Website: home-depot
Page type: payment
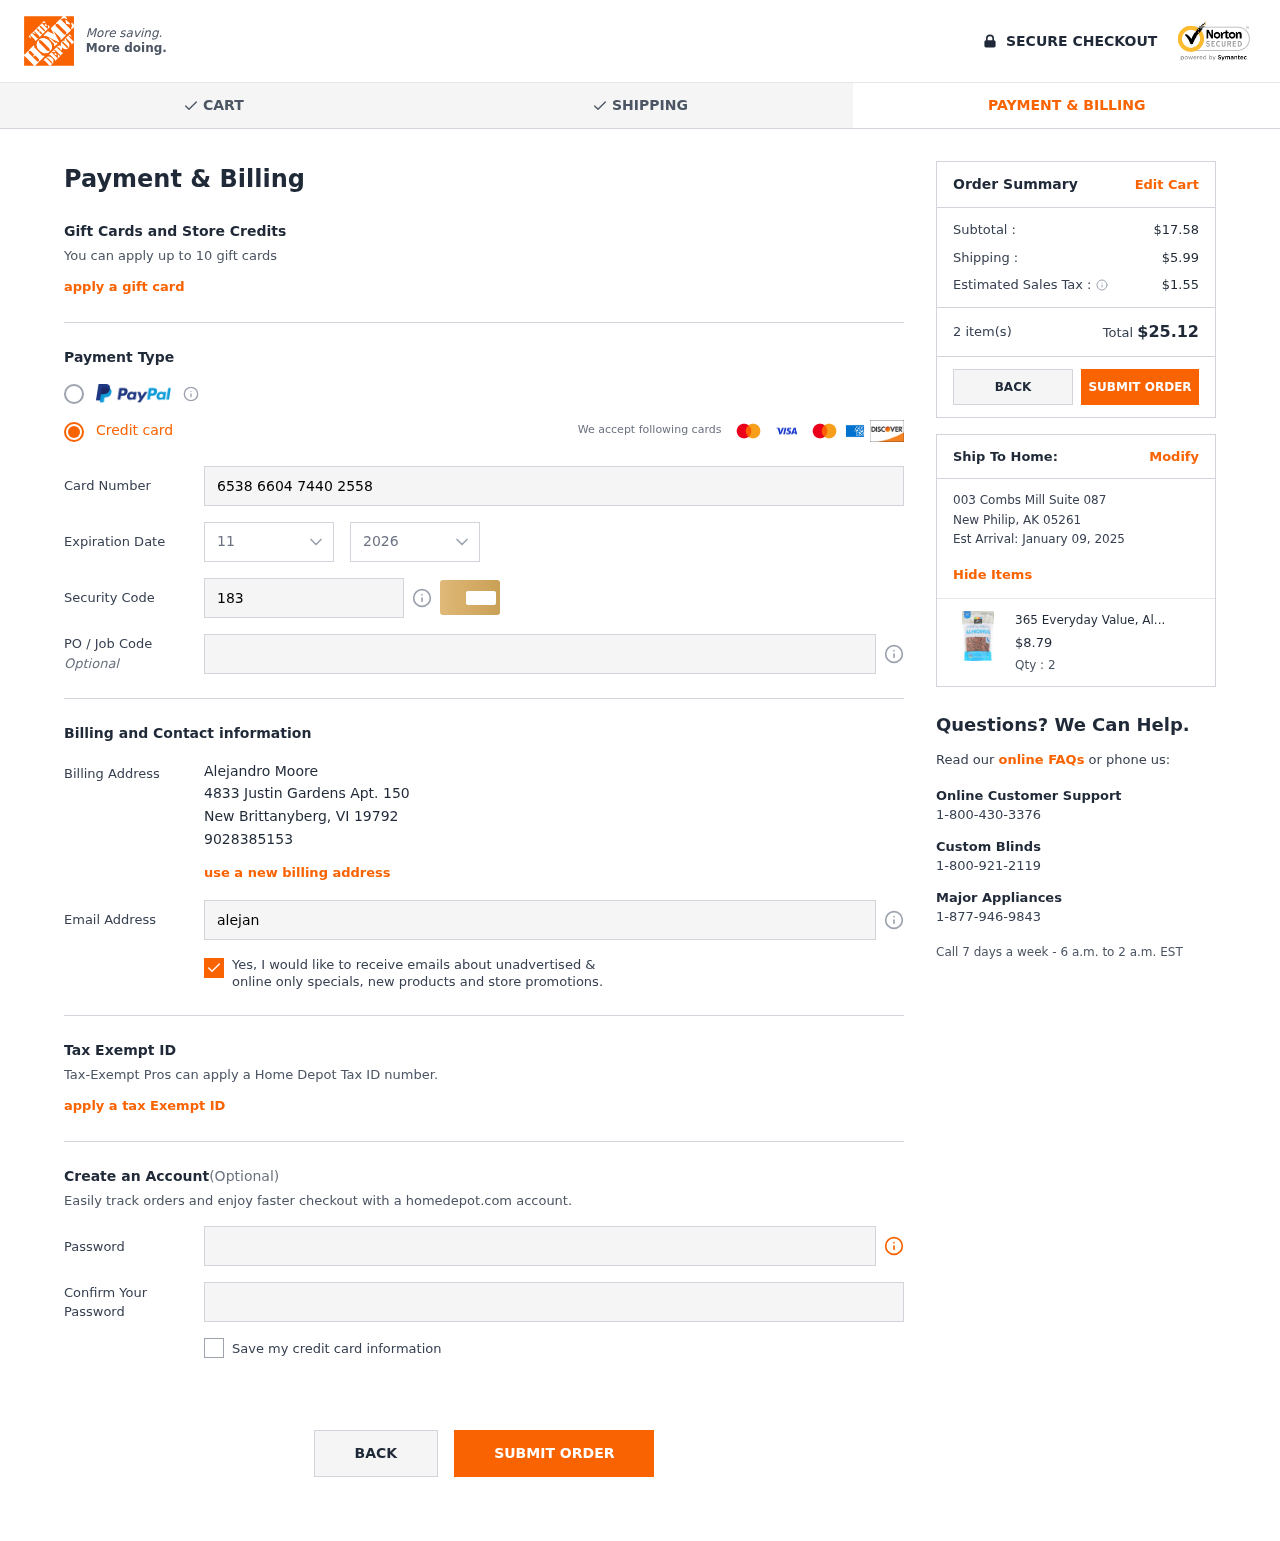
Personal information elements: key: PII_CARD_CVV
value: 183
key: PII_CARD_EXPIRY_MONTH
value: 11
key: PII_CARD_EXPIRY_YEAR
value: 26
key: PII_CARD_NUMBER
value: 6538 6604 7440 2558
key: PII_CITY
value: New Brittanyberg
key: PII_CITY2
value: New Philip
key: PII_EMAIL
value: alejandromoore@hotmail.com
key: PII_FULLNAME
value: Alejandro Moore
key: PII_PHONE
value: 9028385153
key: PII_POSTCODE
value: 19792
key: PII_POSTCODE2
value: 05261
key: PII_STATE_ABBR
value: VI
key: PII_STATE_ABBR2
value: AK
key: PII_STREET
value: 4833 Justin Gardens Apt. 150
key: PII_STREET2
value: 003 Combs Mill Suite 087
Product elements: key: PRODUCT1_NAME
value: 365 Everyday Value, Almonds, Roasted & Unsalted, 16 oz
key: PRODUCT1_PRICE
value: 8.79
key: PRODUCT1_QUANTITY
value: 2
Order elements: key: ORDER_SUBTOTAL
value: $17.58
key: ORDER_SHIPPING_COST
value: $5.99
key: ORDER_TAX
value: $1.55
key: ORDER_NUM_ITEMS
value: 2 item(s)
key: ORDER_TOTAL
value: $25.12
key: ORDER_DELIVERY_DATE
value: January 09, 2025